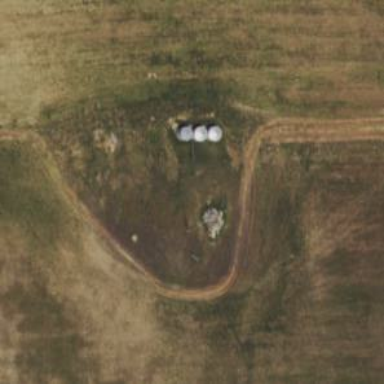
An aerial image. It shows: Silo.